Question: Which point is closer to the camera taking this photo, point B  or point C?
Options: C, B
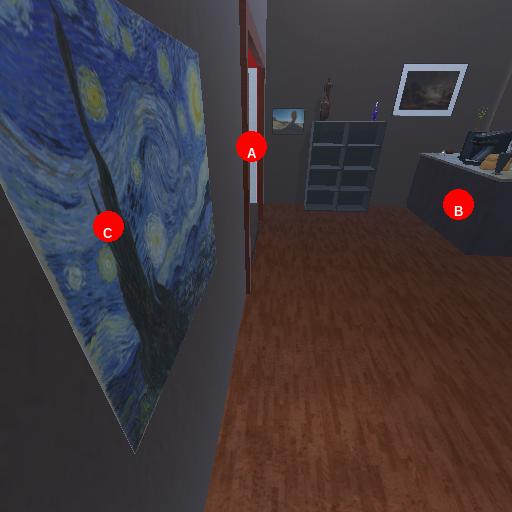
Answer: C